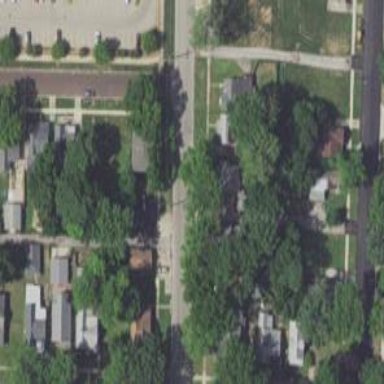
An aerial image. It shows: Alley classified as service road.